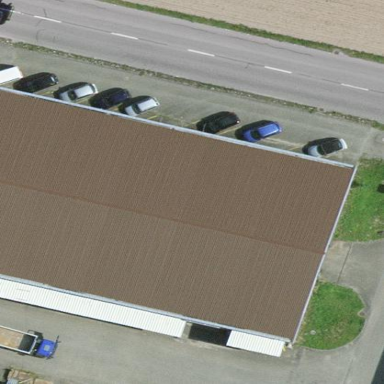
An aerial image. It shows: Warehouse building.